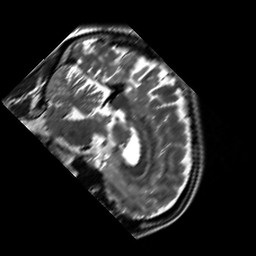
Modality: T2w
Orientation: sagittal
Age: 29
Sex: female
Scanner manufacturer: siemens
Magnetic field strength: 3 T
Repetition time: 7 s
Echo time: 0.09 s